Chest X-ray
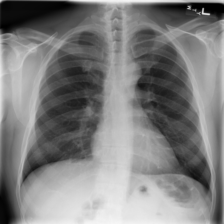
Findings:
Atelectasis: negative
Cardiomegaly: negative
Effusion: negative
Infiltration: negative
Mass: negative
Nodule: negative
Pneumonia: negative
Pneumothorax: negative
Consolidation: negative
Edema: negative
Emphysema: negative
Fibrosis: negative
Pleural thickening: negative
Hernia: negative